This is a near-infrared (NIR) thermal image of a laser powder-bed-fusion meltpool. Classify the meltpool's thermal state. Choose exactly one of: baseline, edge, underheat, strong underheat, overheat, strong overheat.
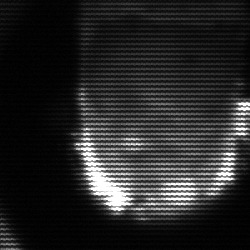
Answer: baseline